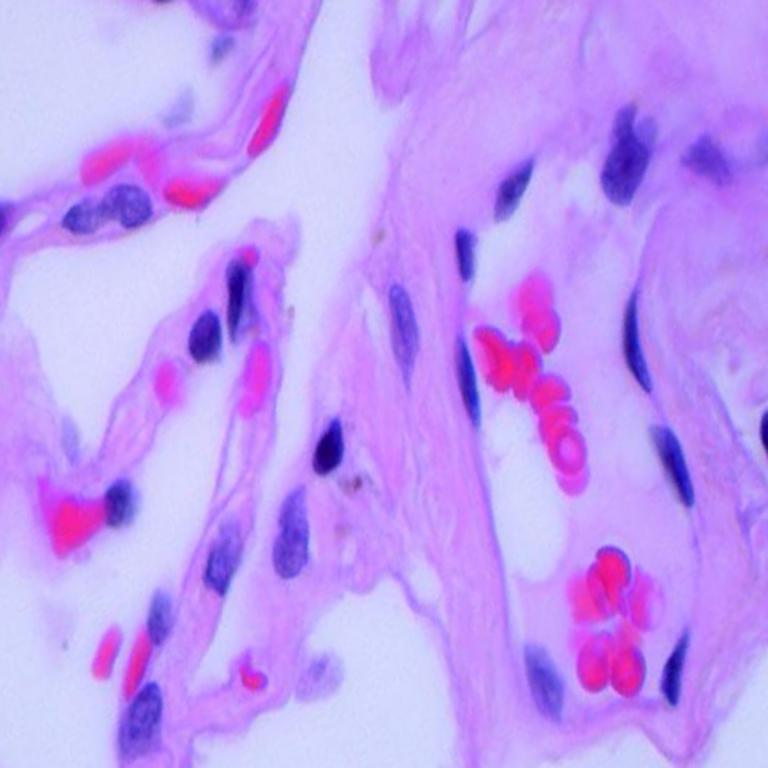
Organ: lung
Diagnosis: benign